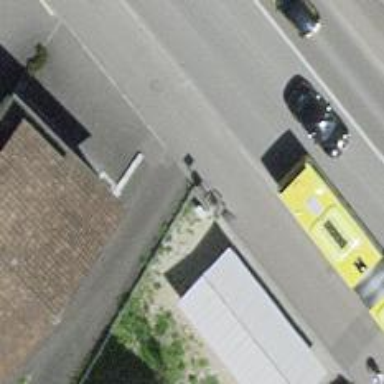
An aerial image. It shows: Bus stop with platform for public transport.